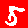
Digit: 5